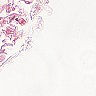
Metastatic tissue present: no